Aerial crown-view tile of a tropical tree (Barro Colorado Island, Panama), acquired 20250915:
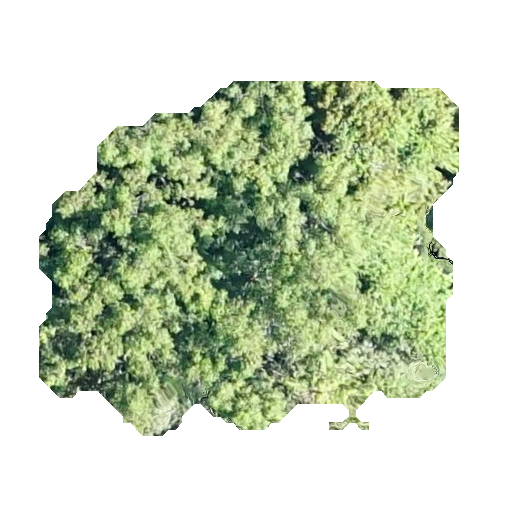
Species: Guatteria lucens
GBIF accepted scientific name: Guatteria lucens
Crown area: 172.676 m²